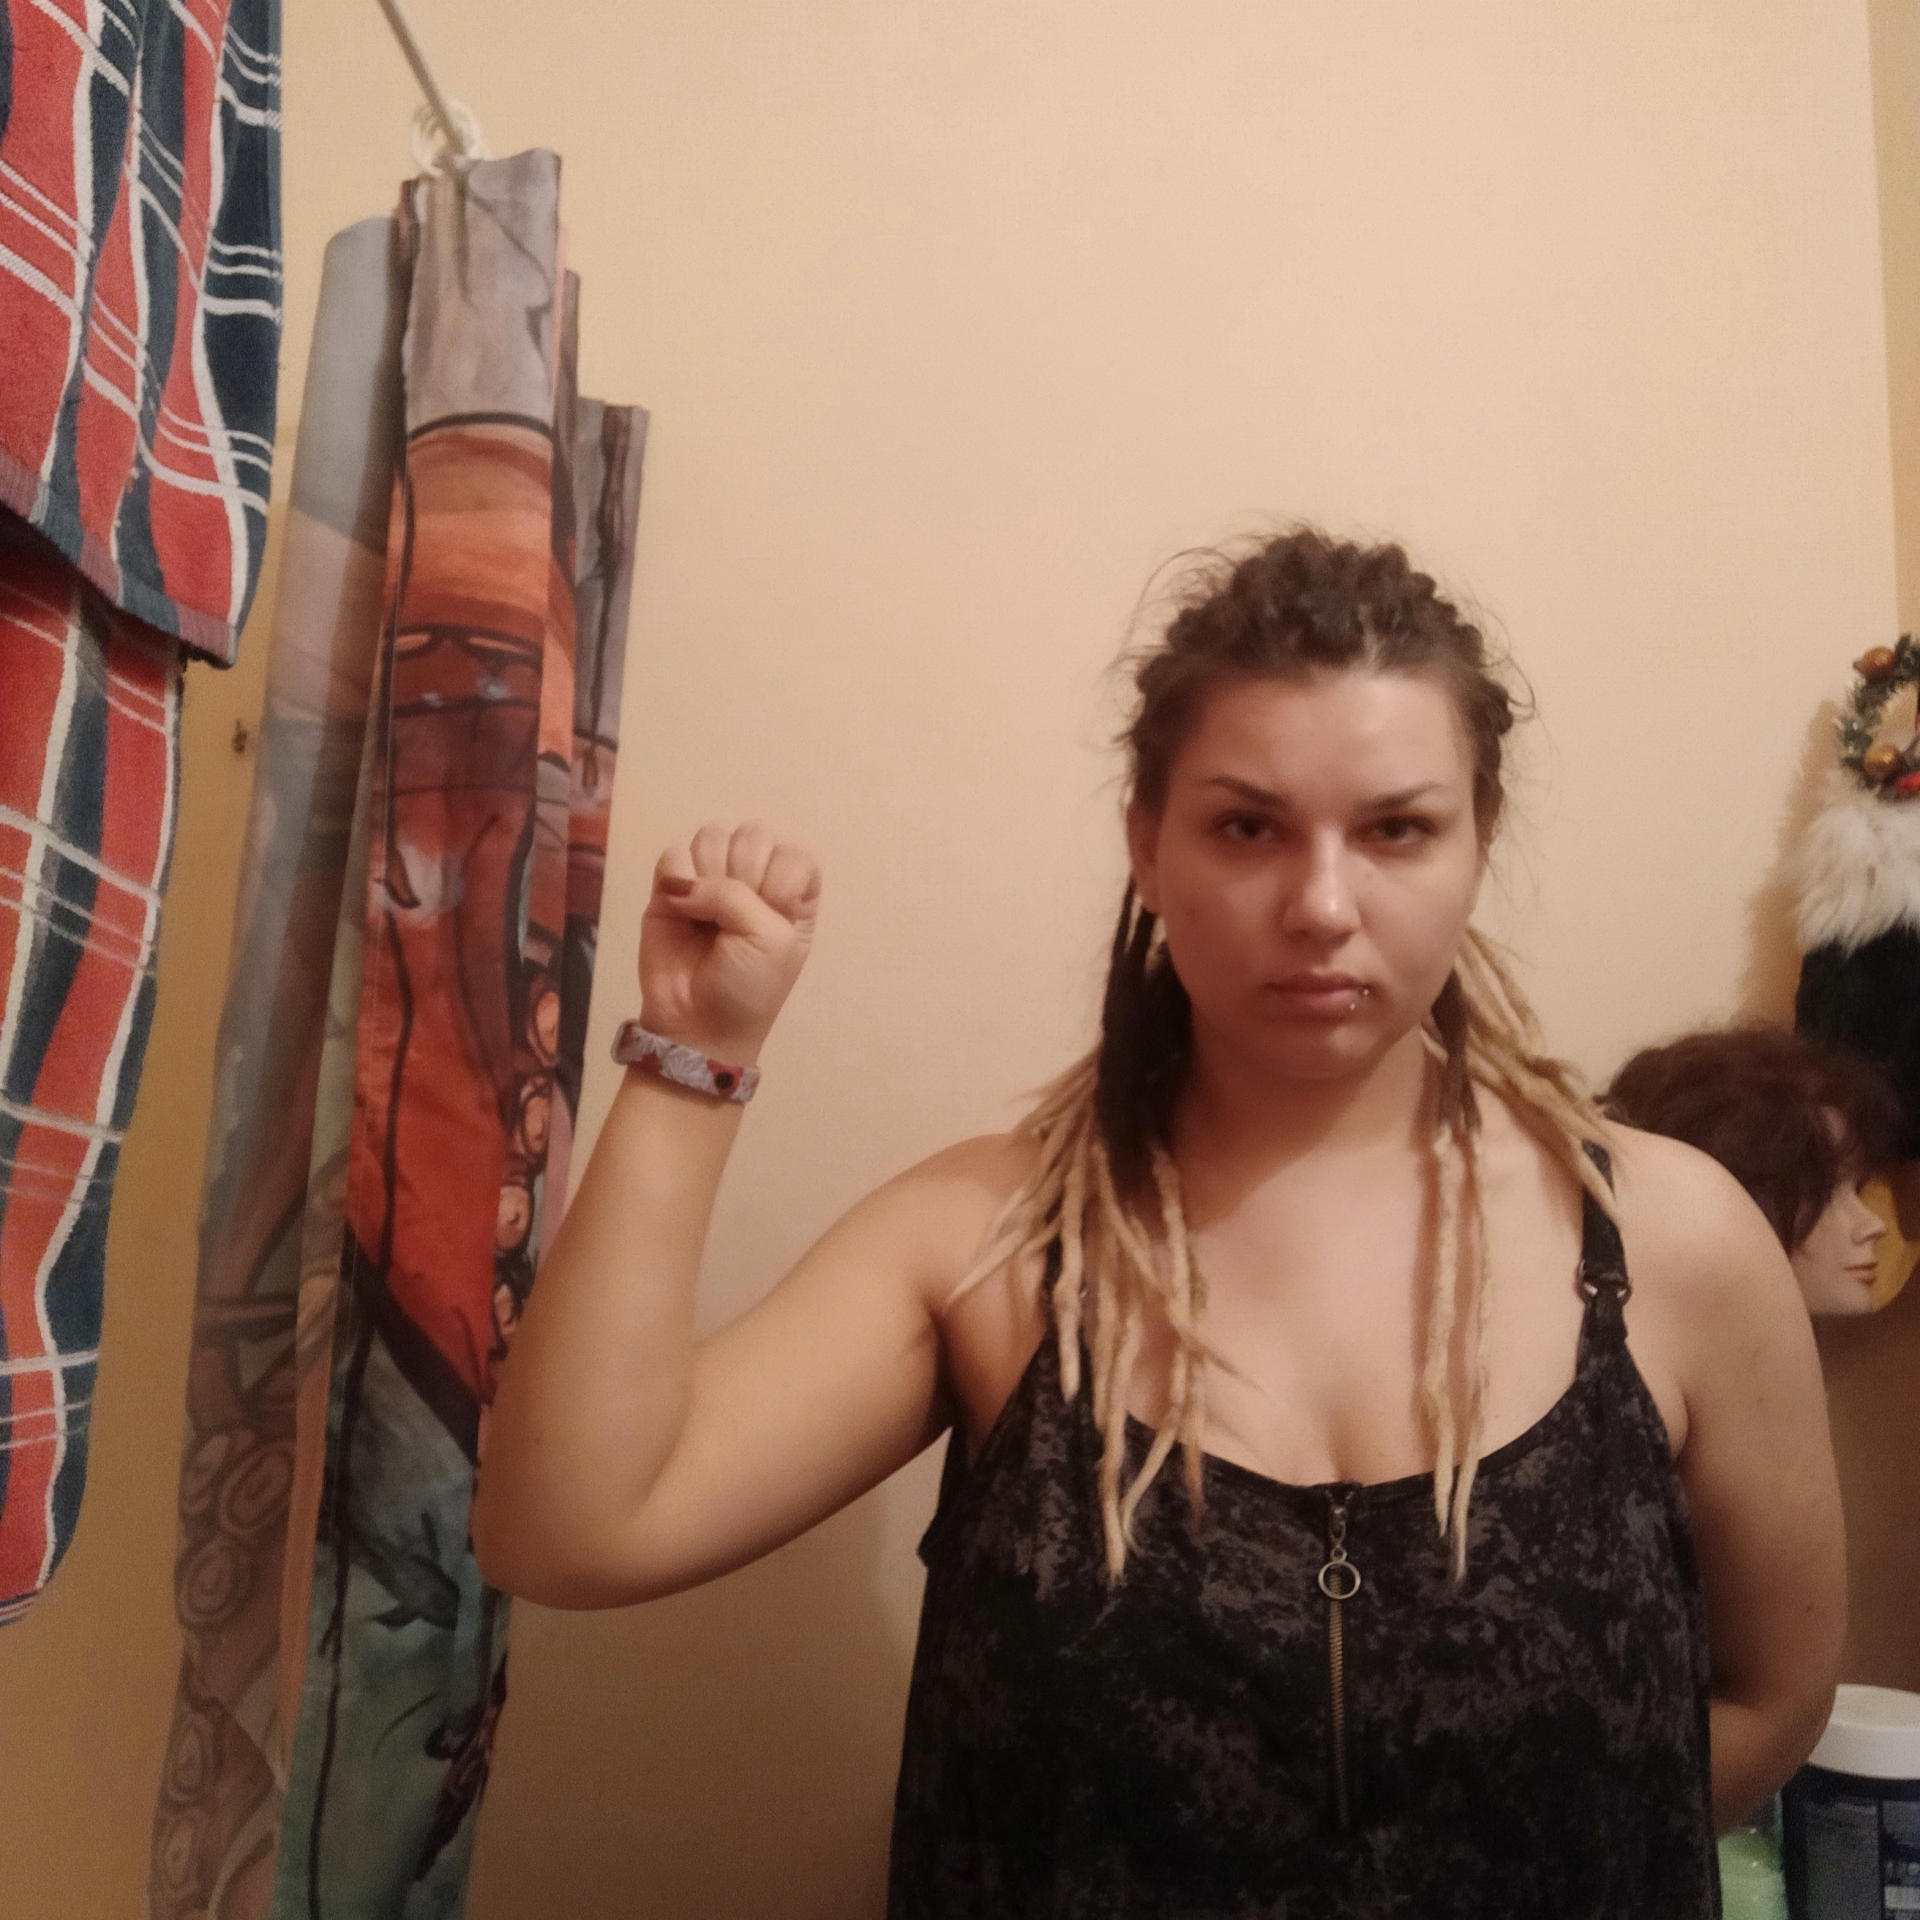
Label: noise